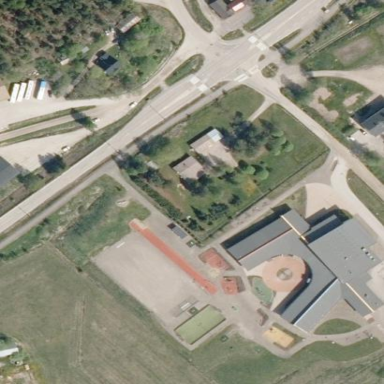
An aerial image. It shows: School.